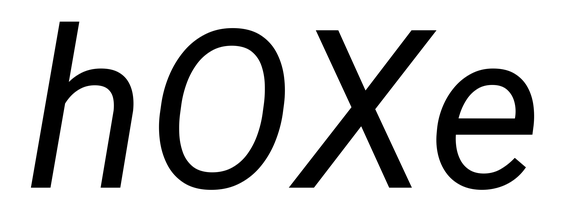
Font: Roboto-Italic_Italic